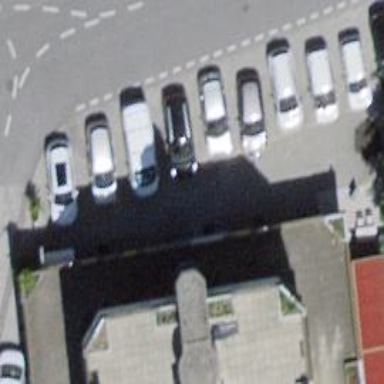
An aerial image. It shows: Asphalt parking lane.